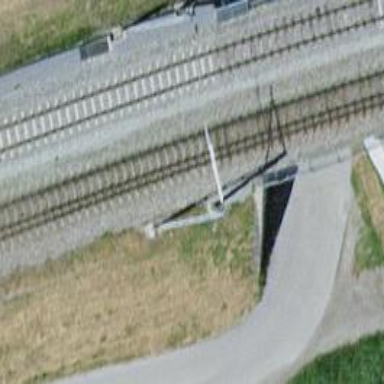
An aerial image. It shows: Bridge with single railway track electrified by contact line.